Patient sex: M
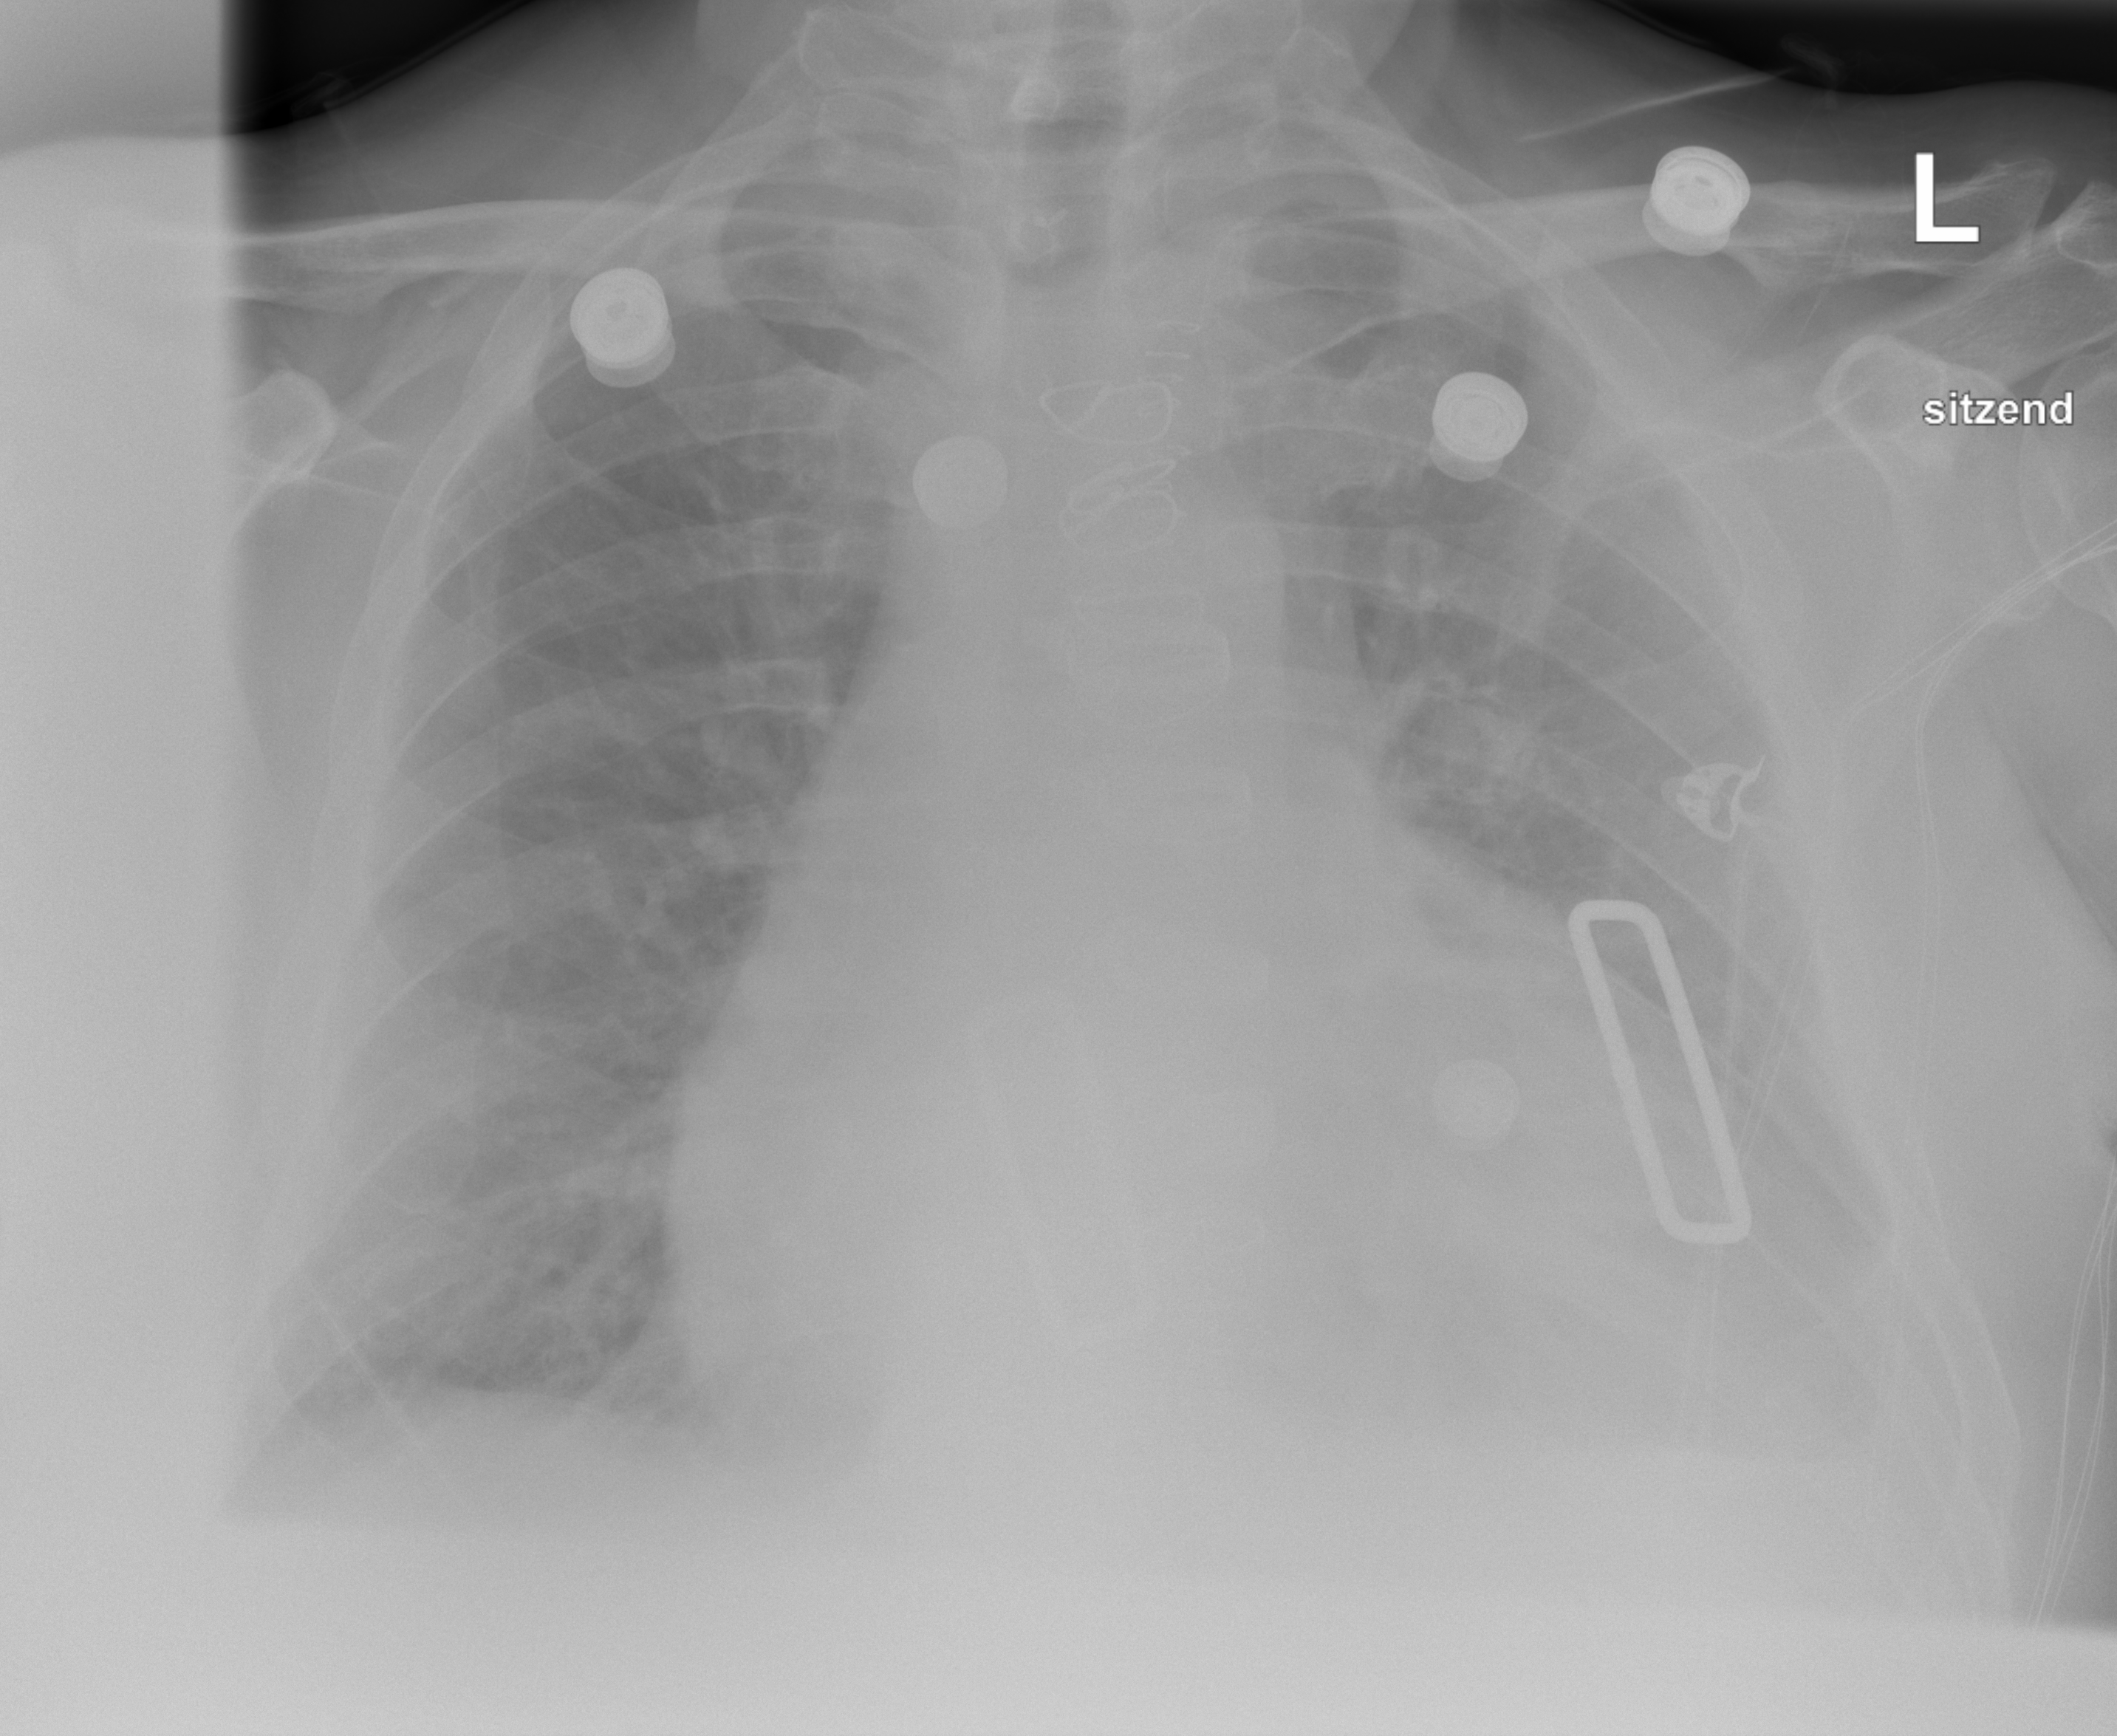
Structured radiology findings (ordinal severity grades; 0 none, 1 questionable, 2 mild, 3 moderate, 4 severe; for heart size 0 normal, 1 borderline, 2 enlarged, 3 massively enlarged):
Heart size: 3
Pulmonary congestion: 2
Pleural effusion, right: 2
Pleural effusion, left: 2
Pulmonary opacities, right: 2
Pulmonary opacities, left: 2
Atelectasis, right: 0
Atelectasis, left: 2